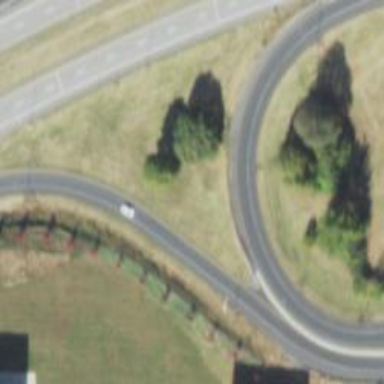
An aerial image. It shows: Asphalt motorway link.